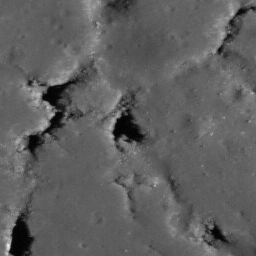
Pit: Messier A 4b
Host crater: Messier A
Host type: impact_melt
Lunar coordinates: latitude -2.046, longitude 46.884